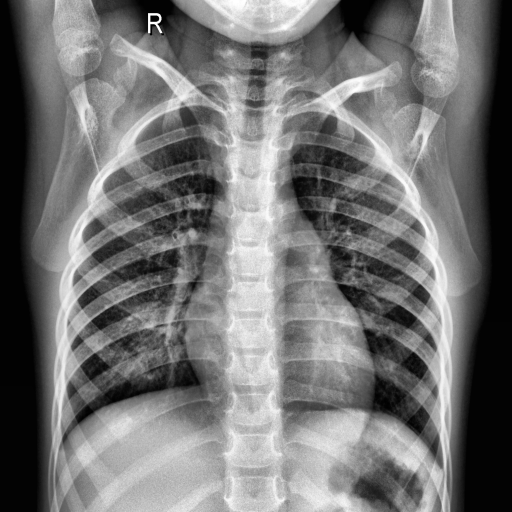
Finding: NORMAL